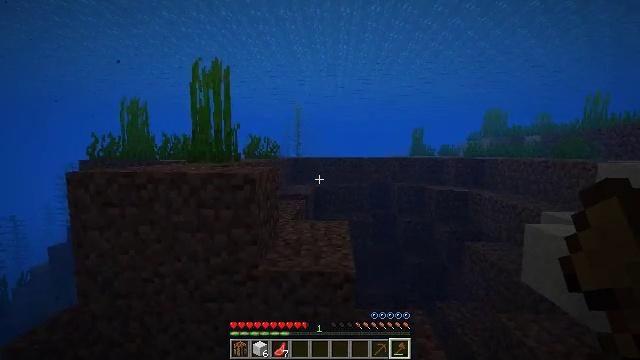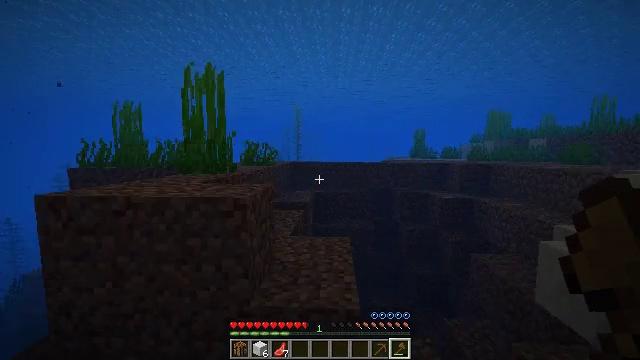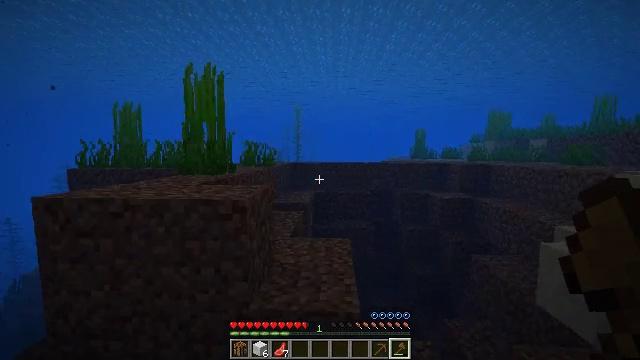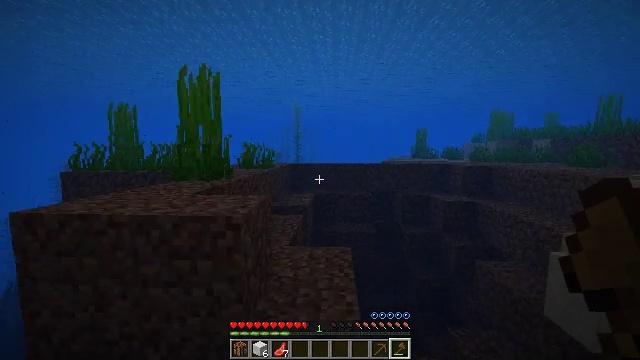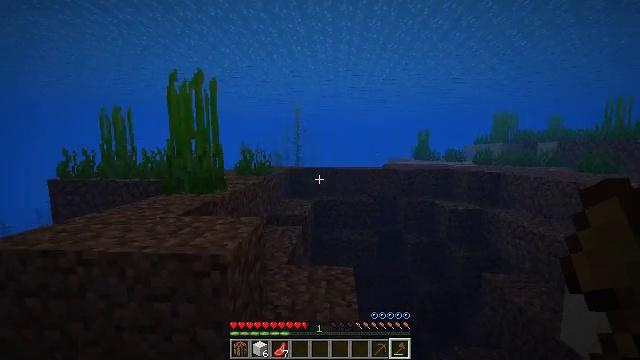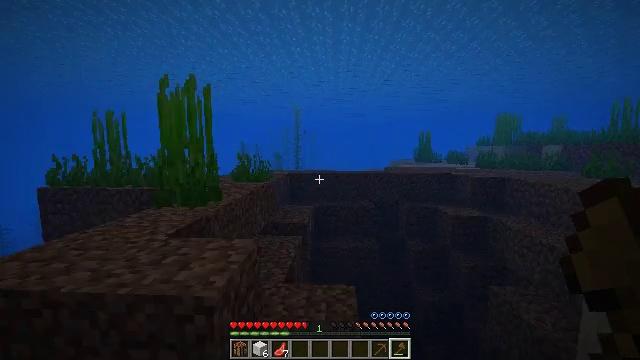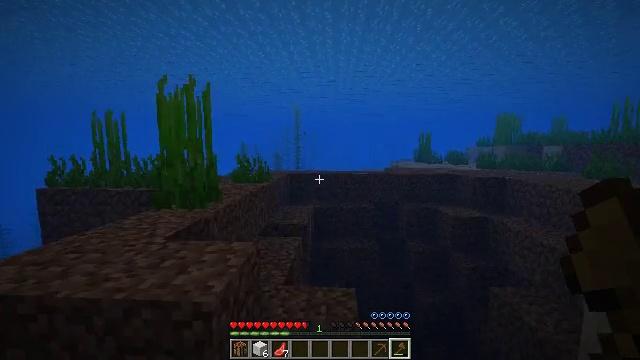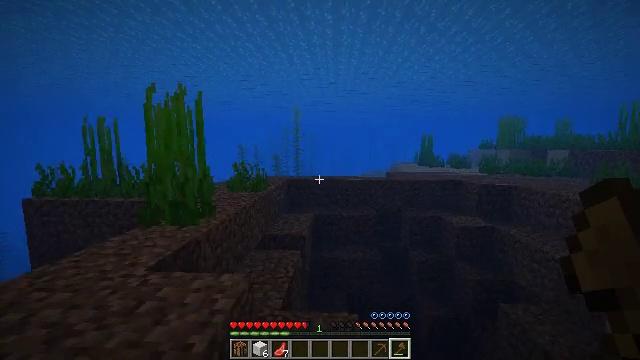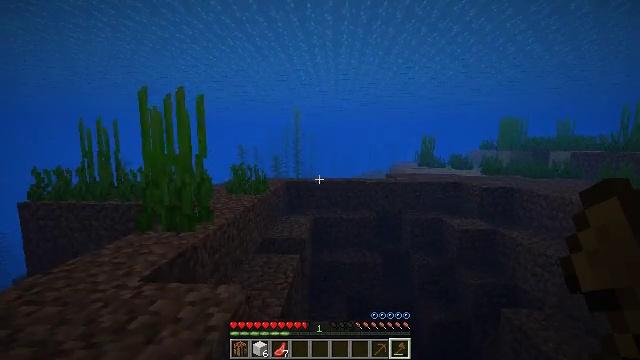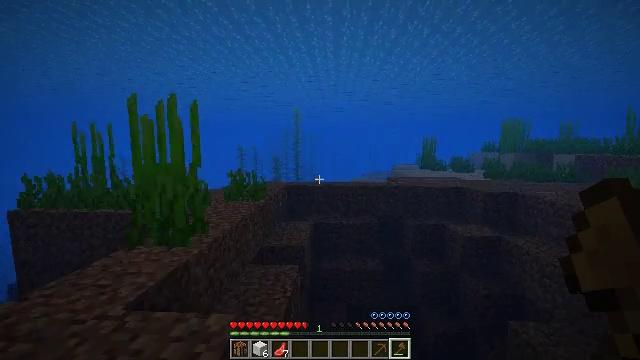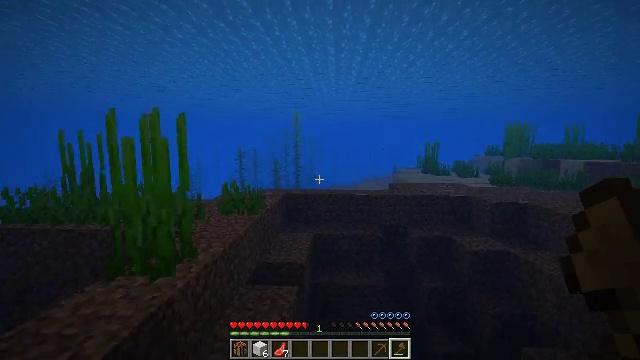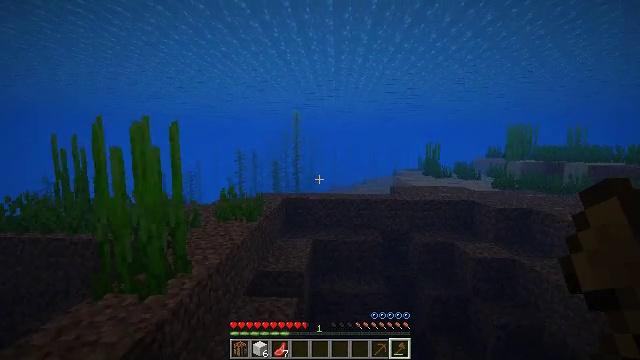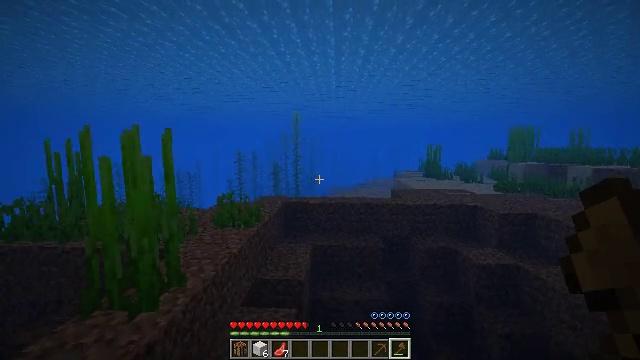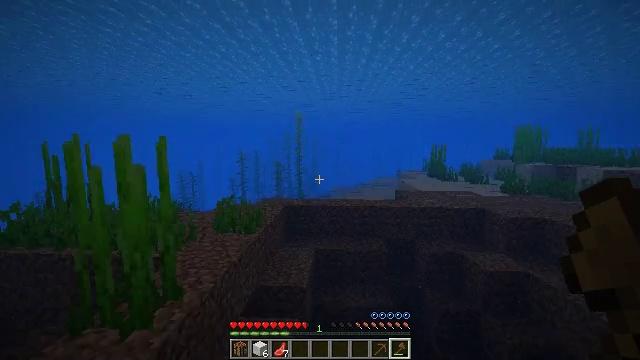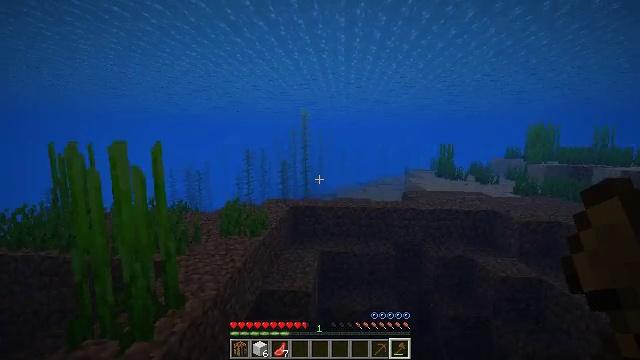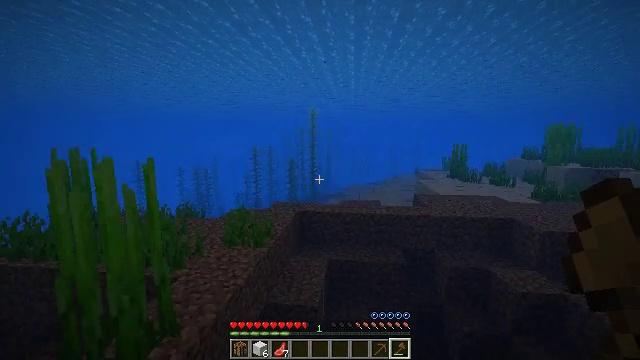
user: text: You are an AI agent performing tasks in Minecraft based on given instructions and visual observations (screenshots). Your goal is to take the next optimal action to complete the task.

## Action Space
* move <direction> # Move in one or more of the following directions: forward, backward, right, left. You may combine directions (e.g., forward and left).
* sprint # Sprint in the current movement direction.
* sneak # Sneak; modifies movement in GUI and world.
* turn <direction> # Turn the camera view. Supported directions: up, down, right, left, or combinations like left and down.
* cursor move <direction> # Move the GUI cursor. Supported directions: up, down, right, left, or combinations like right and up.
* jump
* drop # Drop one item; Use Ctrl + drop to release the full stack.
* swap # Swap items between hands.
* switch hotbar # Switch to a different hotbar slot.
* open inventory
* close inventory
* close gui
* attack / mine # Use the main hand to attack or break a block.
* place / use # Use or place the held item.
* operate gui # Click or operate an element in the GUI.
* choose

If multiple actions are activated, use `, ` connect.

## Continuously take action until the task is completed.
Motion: motion action
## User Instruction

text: Break the kelp plant in the ocean.
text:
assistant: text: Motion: move forward, jump
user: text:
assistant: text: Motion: move forward, jump
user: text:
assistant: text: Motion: move forward, jump
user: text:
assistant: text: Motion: move forward, jump
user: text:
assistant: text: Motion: move forward, sprint, jump
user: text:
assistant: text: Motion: move forward, sprint, jump
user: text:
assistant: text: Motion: move forward, sprint, jump
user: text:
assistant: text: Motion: move forward, sprint, jump
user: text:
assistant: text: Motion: move forward, sprint, jump
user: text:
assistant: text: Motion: move forward, jump
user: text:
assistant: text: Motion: move forward, jump
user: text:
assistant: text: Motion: move forward, jump
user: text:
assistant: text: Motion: move forward, jump
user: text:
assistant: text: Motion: move forward, turn left, jump
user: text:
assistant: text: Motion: move forward, turn left, jump
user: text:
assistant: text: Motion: move forward, sprint, jump
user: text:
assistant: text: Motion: move forward, sprint, turn left, jump
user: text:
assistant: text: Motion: move forward, sprint, jump
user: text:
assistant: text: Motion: move forward, sprint, jump
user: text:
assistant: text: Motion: move forward, jump
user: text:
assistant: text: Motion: move forward, jump
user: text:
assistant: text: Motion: move forward, jump
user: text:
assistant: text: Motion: move forward, jump
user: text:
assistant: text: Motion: move forward, sprint, jump
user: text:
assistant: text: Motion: move forward, sprint, jump
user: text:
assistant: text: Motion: move forward, sprint, jump
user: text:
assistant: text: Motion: move forward, sprint, jump
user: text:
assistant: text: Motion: move forward, jump
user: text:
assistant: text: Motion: move forward, jump
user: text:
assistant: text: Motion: move forward, jump